Question: I am following this documentation: <URL>
I have a very similar set up (albeit a little simplified for readability):
'''
<table name="logbook" phpName="Logbook" idMethod="native">
<column name="id" phpName="Id" type="INTEGER" size="10" sqlType="int(10) unsigned" primaryKey="true" autoIncrement="true" required="true"/>
<column name="location" phpName="Location" type="VARCHAR" size="255" required="false"/>
</table>
'''
'''
<table name="contact" phpName="Contact" idMethod="native">
<column name="id" phpName="Id" type="INTEGER" size="10" sqlType="int(10) unsigned" primaryKey="true" autoIncrement="true" required="true"/>
<column name="title" phpName="Title" type="VARCHAR" size="255" required="true"/>
<column name="name" phpName="Name" type="VARCHAR" size="255" required="true"/>
<column name="telephone" phpName="Telephone" type="VARCHAR" size="20" required="true"/>
</table>
'''
'''
<table name="logbook_contact" phpName="LogbookContact" idMethod="native" isCrossRef="true">
<column name="logbook_id" phpName="LogbookId" type="INTEGER" size="10" sqlType="int(10) unsigned" primaryKey="true" required="true"/>
<column name="contact_id" phpName="ContactId" type="INTEGER" size="10" sqlType="int(10) unsigned" primaryKey="true" required="true"/>
<foreign-key foreignTable="contact" name="fk_logbook_contact_contact" onDelete="CASCADE" onUpdate="CASCADE">
<reference local="contact_id" foreign="id"/>
</foreign-key>
<foreign-key foreignTable="logbook" name="fk_logbook_contact_logbook" onDelete="CASCADE" onUpdate="CASCADE">
<reference local="logbook_id" foreign="id"/>
</foreign-key>
<index name="fk_logbook_contact_contact">
<index-column name="contact_id"/>
</index>
</table>
'''
Notice the 'isCrossRef="true"' on the logbook_contact table, which shows this is a junction table. From here I have re-run 'propel-gen om' and even 'propel-gen convert-conf' (after clearing out the build directory) but I still don't seem to be able to do something like this:
'''
<?php
/* presume $logbook has been LogbookQuery::create()'d already... */
$contacts = $logbook->getContacts();
$nbContacts = $logbook->countContacts();
'''
I use Zend Studio, and I don't see it in the code-hint window:

Can anyone suggest to me what I might have done wrong here? I'm happy for you to point me to docs - I have followed these as closely as possible and everything up until '$test' works just fine.
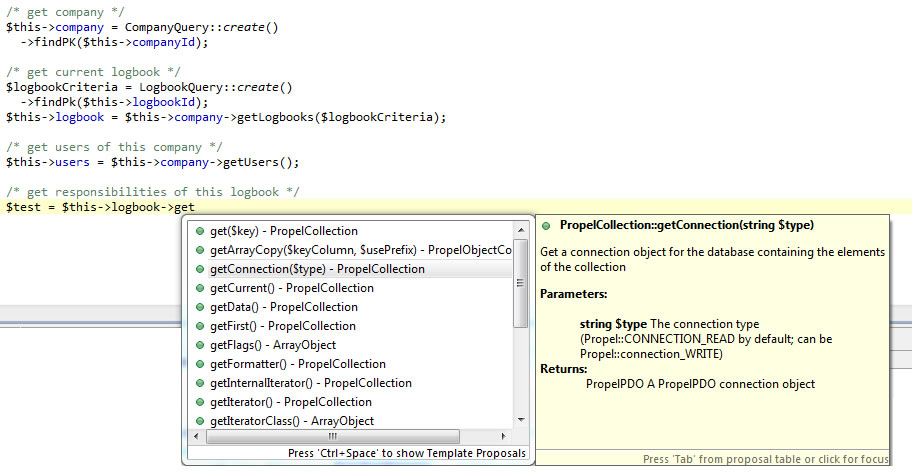
Answer: You probably want to call 'getContacts()' on a 'Logbook' instance, not on a 'PropelCollection'. See your code, it seems you fetch a collection of 'Logbook' instead of an instance:
'''
$this->logbook = $this->company->getLogbooks();
'''
Here, '$this->logbook' seems to be a 'PropelCollection' regarding the autocompletion output. It's not a 'Logbook' object. You can try:
'''
$test = $this->logbook[0]->getContacts();
'''